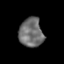
Tissue: prostate
Cell type: B cells
Senescence score: 0.3212
Nuclear area (px): 688
Mean DAPI intensity: 110.376